Question: I have a core data database of longitudes and latitudes for paths on a map.
I have an object called a way which consists of an ordered set of Nodes (lon,lat). I also store the enclosing box around the way (minLon, minLat, maxLon, maxLat ...).

My query finds all the ways in a particular region of the map:
'''
NSPredicate *predicate = [NSPredicate predicateWithFormat:
@"minLon < %f AND maxLon > %f AND minLat < %f AND maxLat > %f",
maxLon, minLon, maxLat, minLat];
'''
Its dam slow!
My idea to speed up the query is to split the data by square regions somehow (Multiple tables? Multiple '.sqllite' files? Create a hash of the location?) so there is less data to search though.
How can I do this?
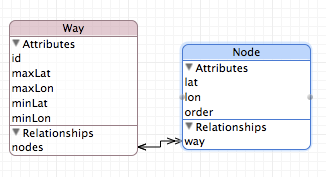
Answer: 1. You could speed up the query by storing the min/max values in your Way entity as scaled integers instead of floats. Pick a scaling factor that gives you an acceptable area resolution, use it to prescale the values when you store them and use the same scale factor when you do the query.
2. You could also look at adding a quadtree data structure to your core data model to home in on Ways in the desired area.
3. SQlite will bail out at the first test that fails in a compound predicate so put the cheapest test first.
4. Also look at enabling indexing for those 4 attributes.
To be honest though, I'm surprised that this is slow. How many total Ways do you have in your database and how many typically in an area that you want to query?
Have you tried turning on SQL debugging to see what query is actually run against the database? (hint: add -com.apple.CoreData.SQLDebug 1 as a command line argument in your Scheme editor for the Run behaviour)